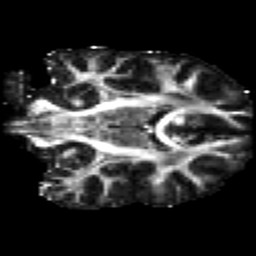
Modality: FA
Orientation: coronal
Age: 24
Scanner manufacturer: siemens
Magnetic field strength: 3 T
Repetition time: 2.2 s
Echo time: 0.084 s